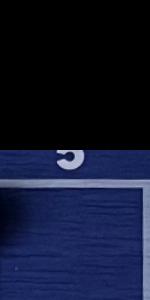
Label: Empty